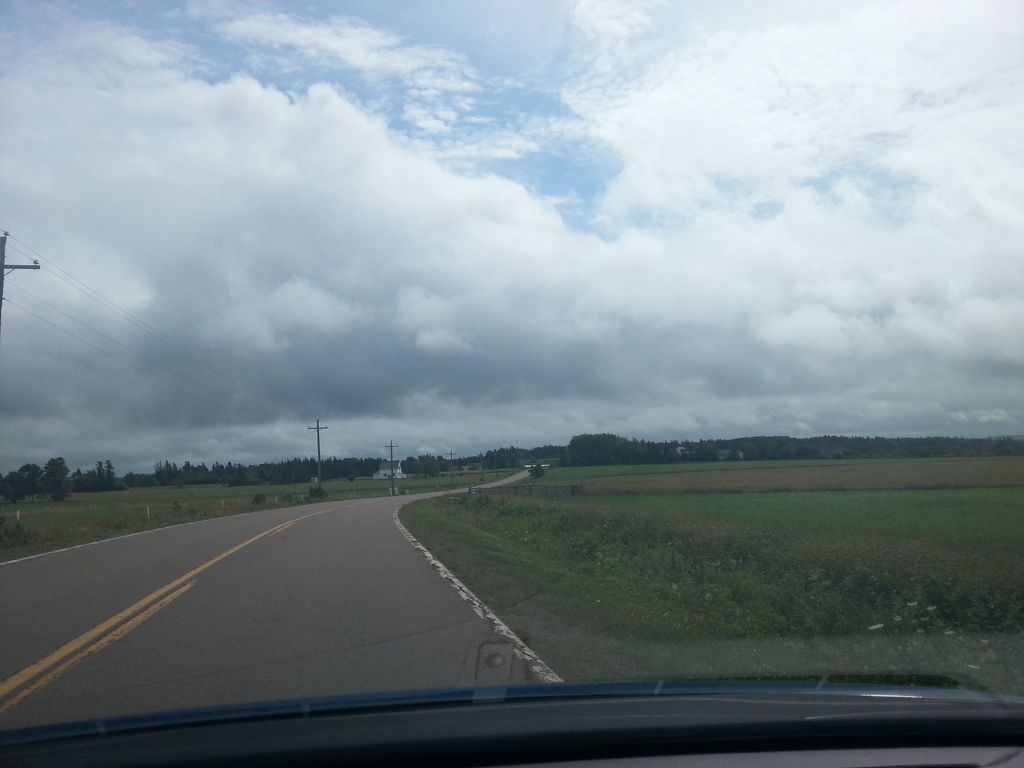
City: charlottetown